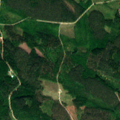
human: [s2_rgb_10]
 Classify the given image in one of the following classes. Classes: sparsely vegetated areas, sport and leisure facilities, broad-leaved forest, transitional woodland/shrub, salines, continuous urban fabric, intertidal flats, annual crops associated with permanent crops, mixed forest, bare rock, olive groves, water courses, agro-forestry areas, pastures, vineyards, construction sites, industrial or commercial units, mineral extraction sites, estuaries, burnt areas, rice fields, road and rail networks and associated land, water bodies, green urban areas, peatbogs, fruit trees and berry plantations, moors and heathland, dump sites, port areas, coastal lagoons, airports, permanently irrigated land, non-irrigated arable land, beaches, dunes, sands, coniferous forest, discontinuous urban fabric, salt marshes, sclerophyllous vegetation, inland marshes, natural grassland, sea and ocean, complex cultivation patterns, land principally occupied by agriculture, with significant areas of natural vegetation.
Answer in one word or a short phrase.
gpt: coniferous forest, mixed forest, transitional woodland/shrub